Brain MRI, t1w sequence, axial 2D slice.
Patient: age 40, sex F, weight 78 kg, height 1.78 m
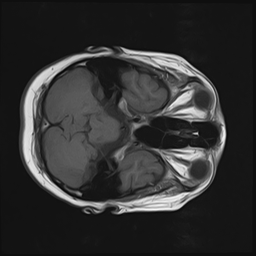